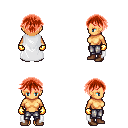
a pixel art fantasy rpg character, female body template, human, tanned skin, white cape, metal pants, red short bangs hairstyle, gold gloves, brown shoes, four views (front, back, left, right), 2x2 character sprite sheet, small pixel art, hard edges, no anti-aliasing